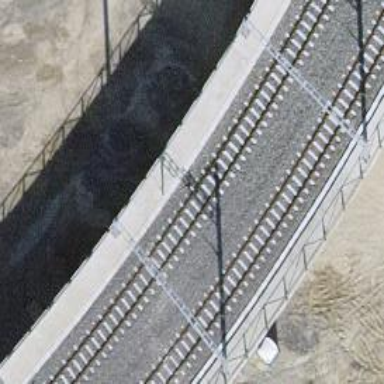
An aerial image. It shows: Narrow-gauge railway bridge with electrified contact line for single track.